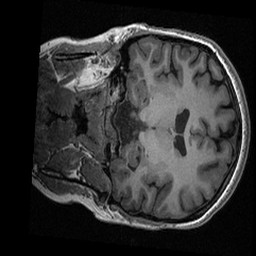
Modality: T1w
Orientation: coronal
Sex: female
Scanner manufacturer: ge
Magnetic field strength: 3 T
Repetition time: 0.0064 s
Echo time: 0.00281 s